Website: bh-photo
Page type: cart
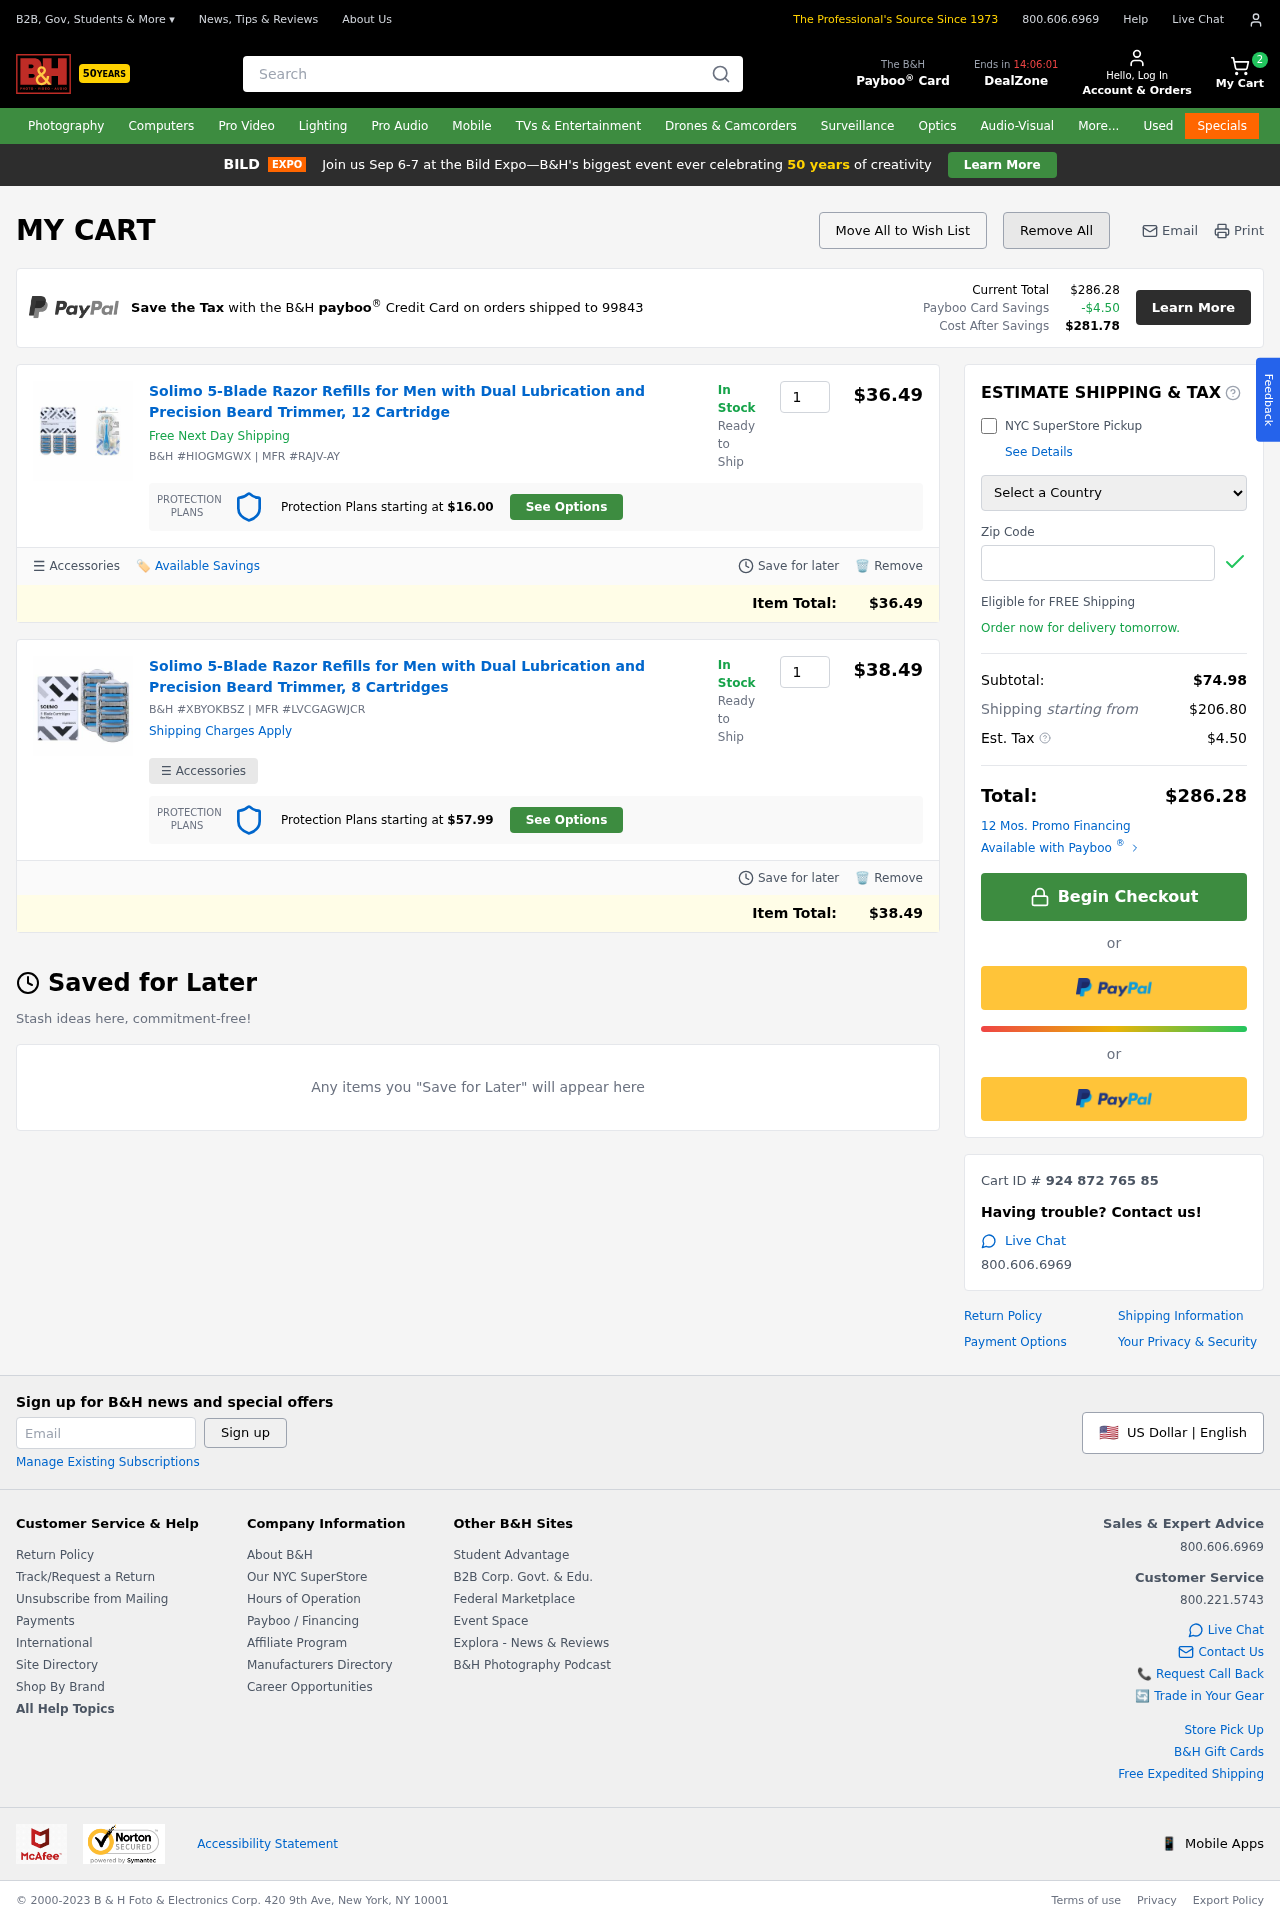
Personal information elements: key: PII_COUNTRY
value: United States
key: PII_POSTCODE
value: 99843
Product elements: key: PRODUCT1_NAME
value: Solimo 5-Blade Razor Refills for Men with Dual Lubrication and Precision Beard Trimmer, 12 Cartridge
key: PRODUCT1_PRICE
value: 36.49
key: PRODUCT1_QUANTITY
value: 1
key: PRODUCT2_NAME
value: Solimo 5-Blade Razor Refills for Men with Dual Lubrication and Precision Beard Trimmer, 8 Cartridges
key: PRODUCT2_PRICE
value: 38.49
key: PRODUCT2_QUANTITY
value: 1
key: PRODUCT1_ITEM_TOTAL
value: $36.49
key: PRODUCT2_ITEM_TOTAL
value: $38.49
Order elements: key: ORDER_NUM_ITEMS
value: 2
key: ORDER_TOTAL
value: $286.28
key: ORDER_TAX
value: -$4.50
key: ORDER_TAX
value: $4.50
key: ORDER_TOTAL_AFTER_SAVINGS
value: $281.78
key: ORDER_SUBTOTAL
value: $74.98
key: ORDER_SHIPPING_COST
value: $206.80
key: ORDER_ID
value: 924 872 765 85
Search elements: key: HEADER_SEARCH
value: Search